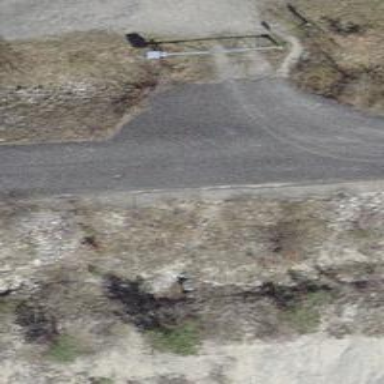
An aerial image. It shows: Asphalt track with grade1 tracktype.